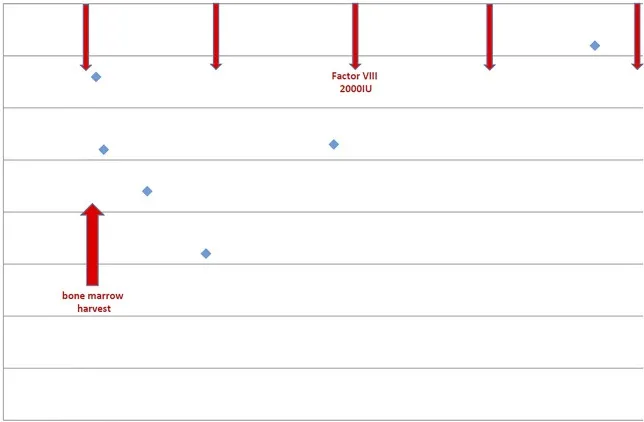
Perioperative factor VIII levels (%) of the donor with severe hemophilia A.
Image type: chart (chart)